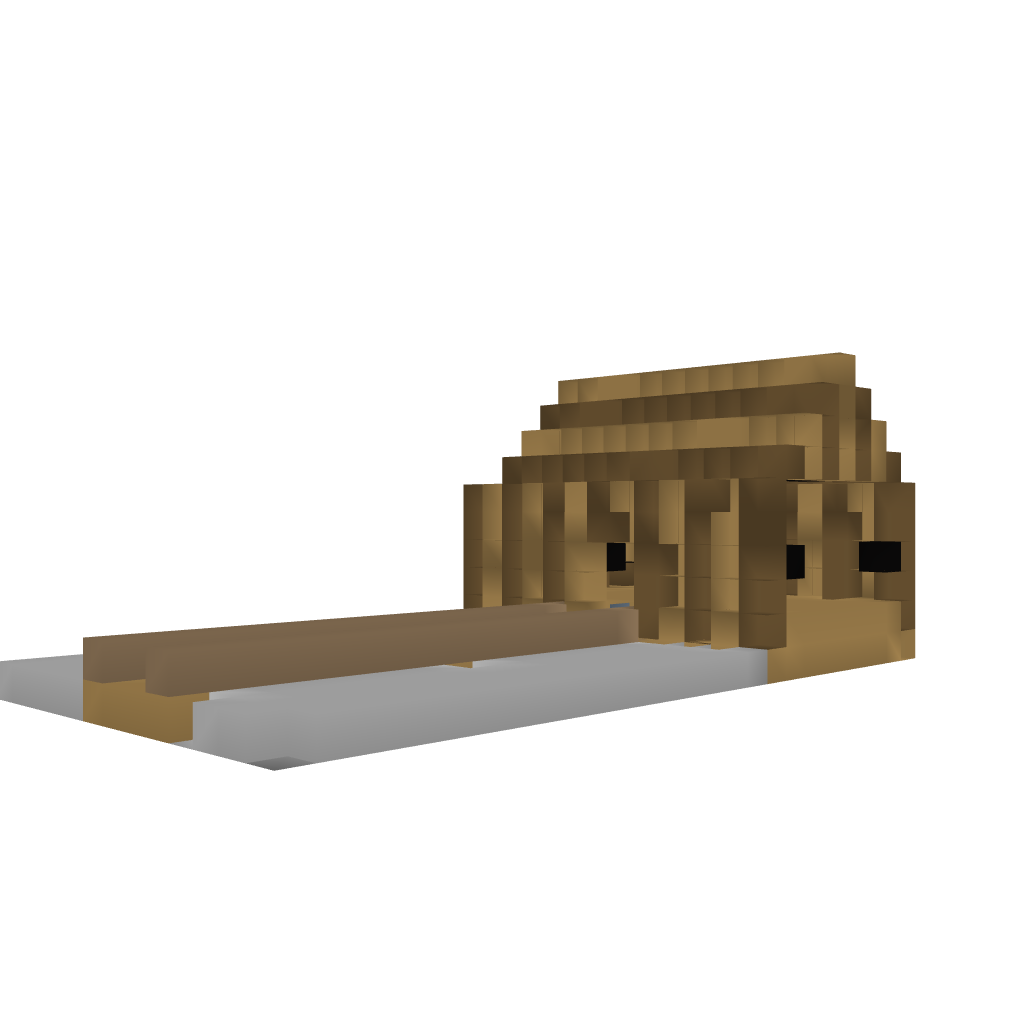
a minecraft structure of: Lakeside House